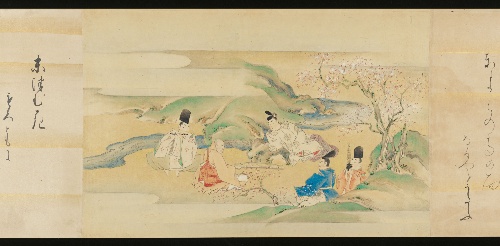
Title: 伝海北友雪筆　『源氏物語』　絵巻|The Tale of Genji
Artist: Kaihō Yūsetsu
Artist bio: Japanese, 1598–1677
Date: 17th century
Object type: Handscrolls
Classification: Paintings
Medium: Set of two handscrolls; ink and color on paper
Culture: Japan
Period: Edo period (1615–1868)
Dimensions: Image (each scroll): 9 7/16 in. × 63 ft. 8 9/16 in. (24 × 1942 cm)
Overall with knobs: 11 7/16 in. × 63 ft. 8 9/16 in. (29 × 1942 cm)
Department: Asian Art
Credit line: Mary Griggs Burke Collection, Gift of the Mary and Jackson Burke Foundation, 2015
Accession year: 2015
Repository: Metropolitan Museum of Art, New York, NY
Tags: Women|Interiors|Games|Men|Flutes